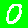
Digit: 0